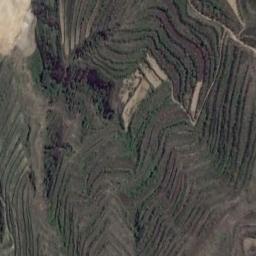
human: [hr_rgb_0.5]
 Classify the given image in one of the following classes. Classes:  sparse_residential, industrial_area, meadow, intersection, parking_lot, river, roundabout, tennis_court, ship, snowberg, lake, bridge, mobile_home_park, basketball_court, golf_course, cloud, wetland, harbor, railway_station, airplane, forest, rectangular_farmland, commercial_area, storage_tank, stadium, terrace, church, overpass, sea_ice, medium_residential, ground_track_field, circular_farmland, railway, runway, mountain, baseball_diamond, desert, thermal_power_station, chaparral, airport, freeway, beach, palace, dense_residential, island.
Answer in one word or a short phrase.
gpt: terrace